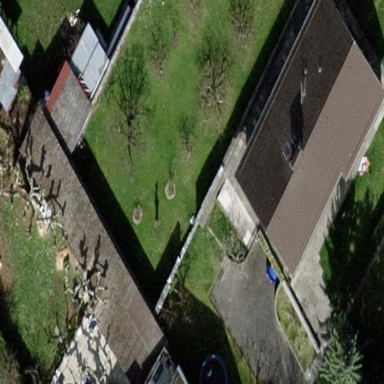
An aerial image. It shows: View of roof of building.